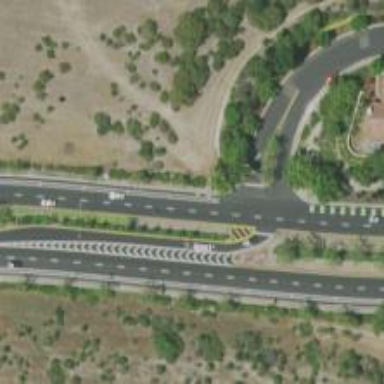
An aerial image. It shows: Secondary link road.